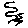
Label: zigzag